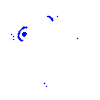
Particle: kaon